Question: I want a word in my div to be split in 2 colors vertically using pure CSS, any idea how I can do that?

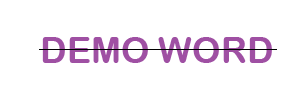
Answer: You can certainly use CSS3 gradient and clip properties .. I am aware of webkits which I used for, but not sure about other browsers, if you want you can try this
<URL>
'''
div {
font: 40px Arial;
background: -webkit-linear-gradient(top, #0d2172 0%,#0d2172 50%,#ff2828 50%,#ff0000 100%);
-webkit-background-clip: text;
-webkit-text-fill-color: transparent;
}
'''
> Note: As a web developer am not using any latest browsers, if you know
any proprietary property which works the same please feel free to edit
my answer